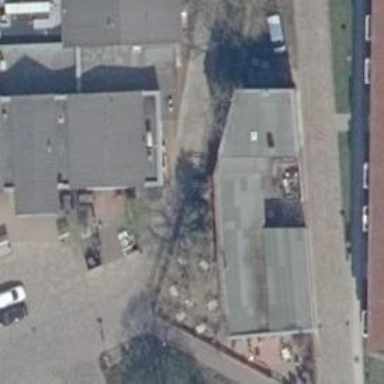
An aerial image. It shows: Restaurant.